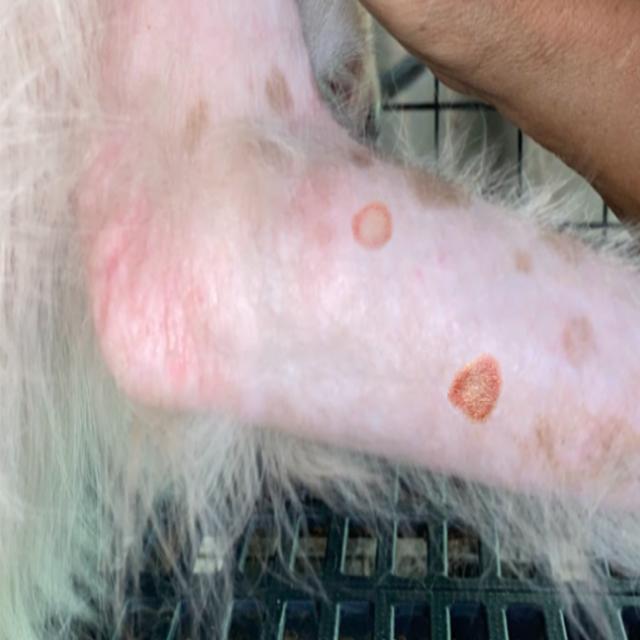
Canine ringworm (Dermatophytosis) — fungal infection caused by Microsporum or Trichophyton. Presents with circular alopecia, scaling, crusting, and broken hairs.